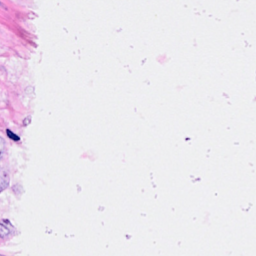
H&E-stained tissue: Breast